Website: home-depot
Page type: cart
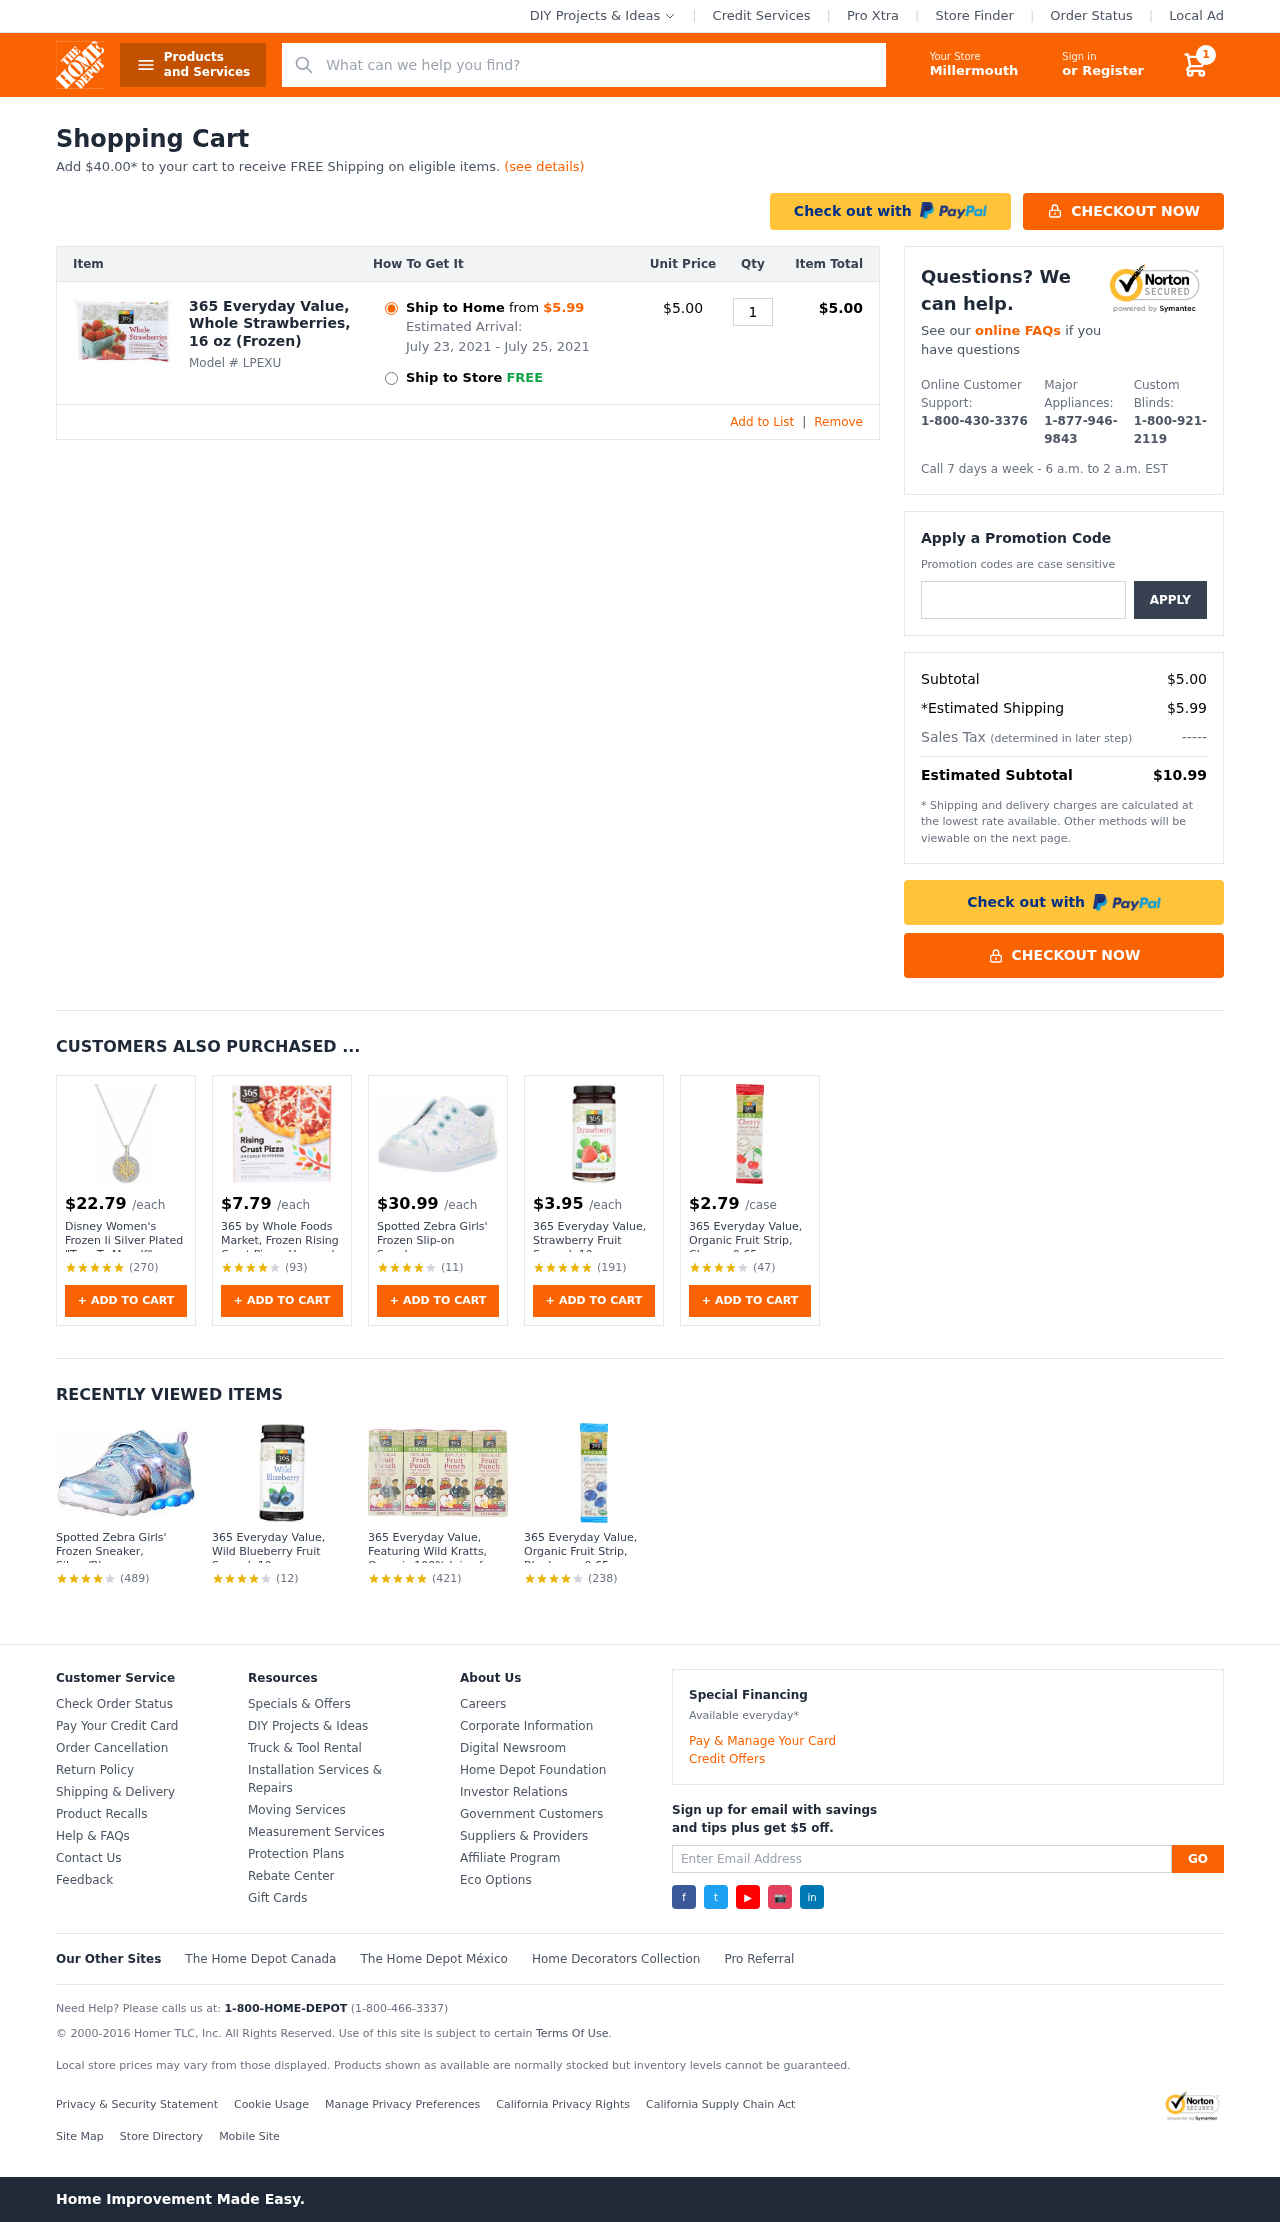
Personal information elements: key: PII_CITY
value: Millermouth
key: PII_PROMO_CODE
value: DEAL6082
Product elements: key: PRODUCT1_NAME
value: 365 Everyday Value, Whole Strawberries, 16 oz (Frozen)
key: PRODUCT1_PRICE
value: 5
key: PRODUCT1_QUANTITY
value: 1
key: PRODUCT2_PRICE
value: $22.79
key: PRODUCT2_NAME
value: Disney Women's Frozen Ii Silver Plated "True To Myself" Crystal Pendant Necklace, 16" With 2" Extend
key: PRODUCT2_NUM_RATINGS
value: (270)
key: PRODUCT3_PRICE
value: $7.79
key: PRODUCT3_NAME
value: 365 by Whole Foods Market, Frozen Rising Crust Pizza, Uncured Pepperoni, 17.8 Ounce
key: PRODUCT3_NUM_RATINGS
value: (93)
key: PRODUCT4_PRICE
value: $30.99
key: PRODUCT4_NAME
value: Spotted Zebra Girls' Frozen Slip-on Sneaker
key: PRODUCT4_NUM_RATINGS
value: (11)
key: PRODUCT5_PRICE
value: $3.95
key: PRODUCT5_NAME
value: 365 Everyday Value, Strawberry Fruit Spread, 10 oz
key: PRODUCT5_NUM_RATINGS
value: (191)
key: PRODUCT6_PRICE
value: $2.79
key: PRODUCT6_NAME
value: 365 Everyday Value, Organic Fruit Strip, Cherry, 0.65 oz
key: PRODUCT6_NUM_RATINGS
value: (47)
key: PRODUCT7_NAME
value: Spotted Zebra Girls' Frozen Sneaker, Silver/Blue
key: PRODUCT7_NUM_RATINGS
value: (489)
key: PRODUCT8_NAME
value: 365 Everyday Value, Wild Blueberry Fruit Spread, 10 oz
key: PRODUCT8_NUM_RATINGS
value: (12)
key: PRODUCT9_NAME
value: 365 Everyday Value, Featuring Wild Kratts, Organic 100% Juice from Concentrate, Fruit Punch(8 - 6.75
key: PRODUCT9_NUM_RATINGS
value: (421)
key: PRODUCT10_NAME
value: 365 Everyday Value, Organic Fruit Strip, Blueberry, 0.65 oz
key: PRODUCT10_NUM_RATINGS
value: (238)
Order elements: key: ORDER_NUM_ITEMS
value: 1
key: AMOUNT_TO_FREE_SHIPPING
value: $40.00
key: ORDER_SHIPPING_DATE
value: July 23, 2021
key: ORDER_DELIVERY_DATE
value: July 25, 2021
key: ORDER_ITEM_TOTAL
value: $5.00
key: ORDER_SUBTOTAL
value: $5.00
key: ORDER_SHIPPING_COST
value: $5.99
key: ORDER_TOTAL
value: $10.99
Search elements: key: HEADER_SEARCH
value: What can we help you find?